Aerial crown-view tile of a tropical tree (Barro Colorado Island, Panama), acquired 20241112:
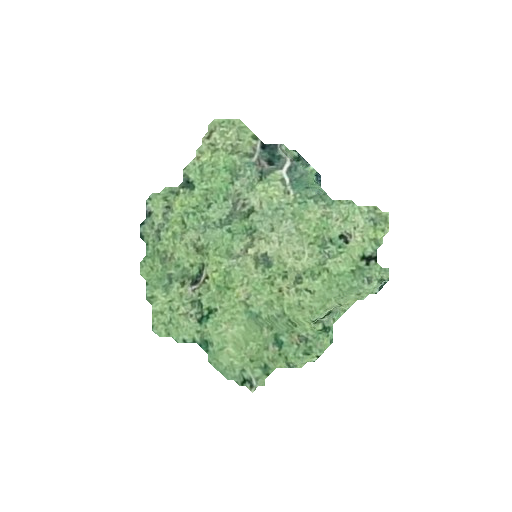
Species: Platypodium elegans
GBIF accepted scientific name: Platypodium elegans
Crown area: 66.638 m²